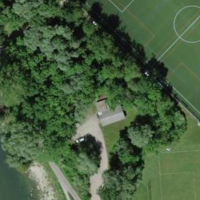
EUNIS habitat code: 53
Species observed at this site:
Allium ursinum